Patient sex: F
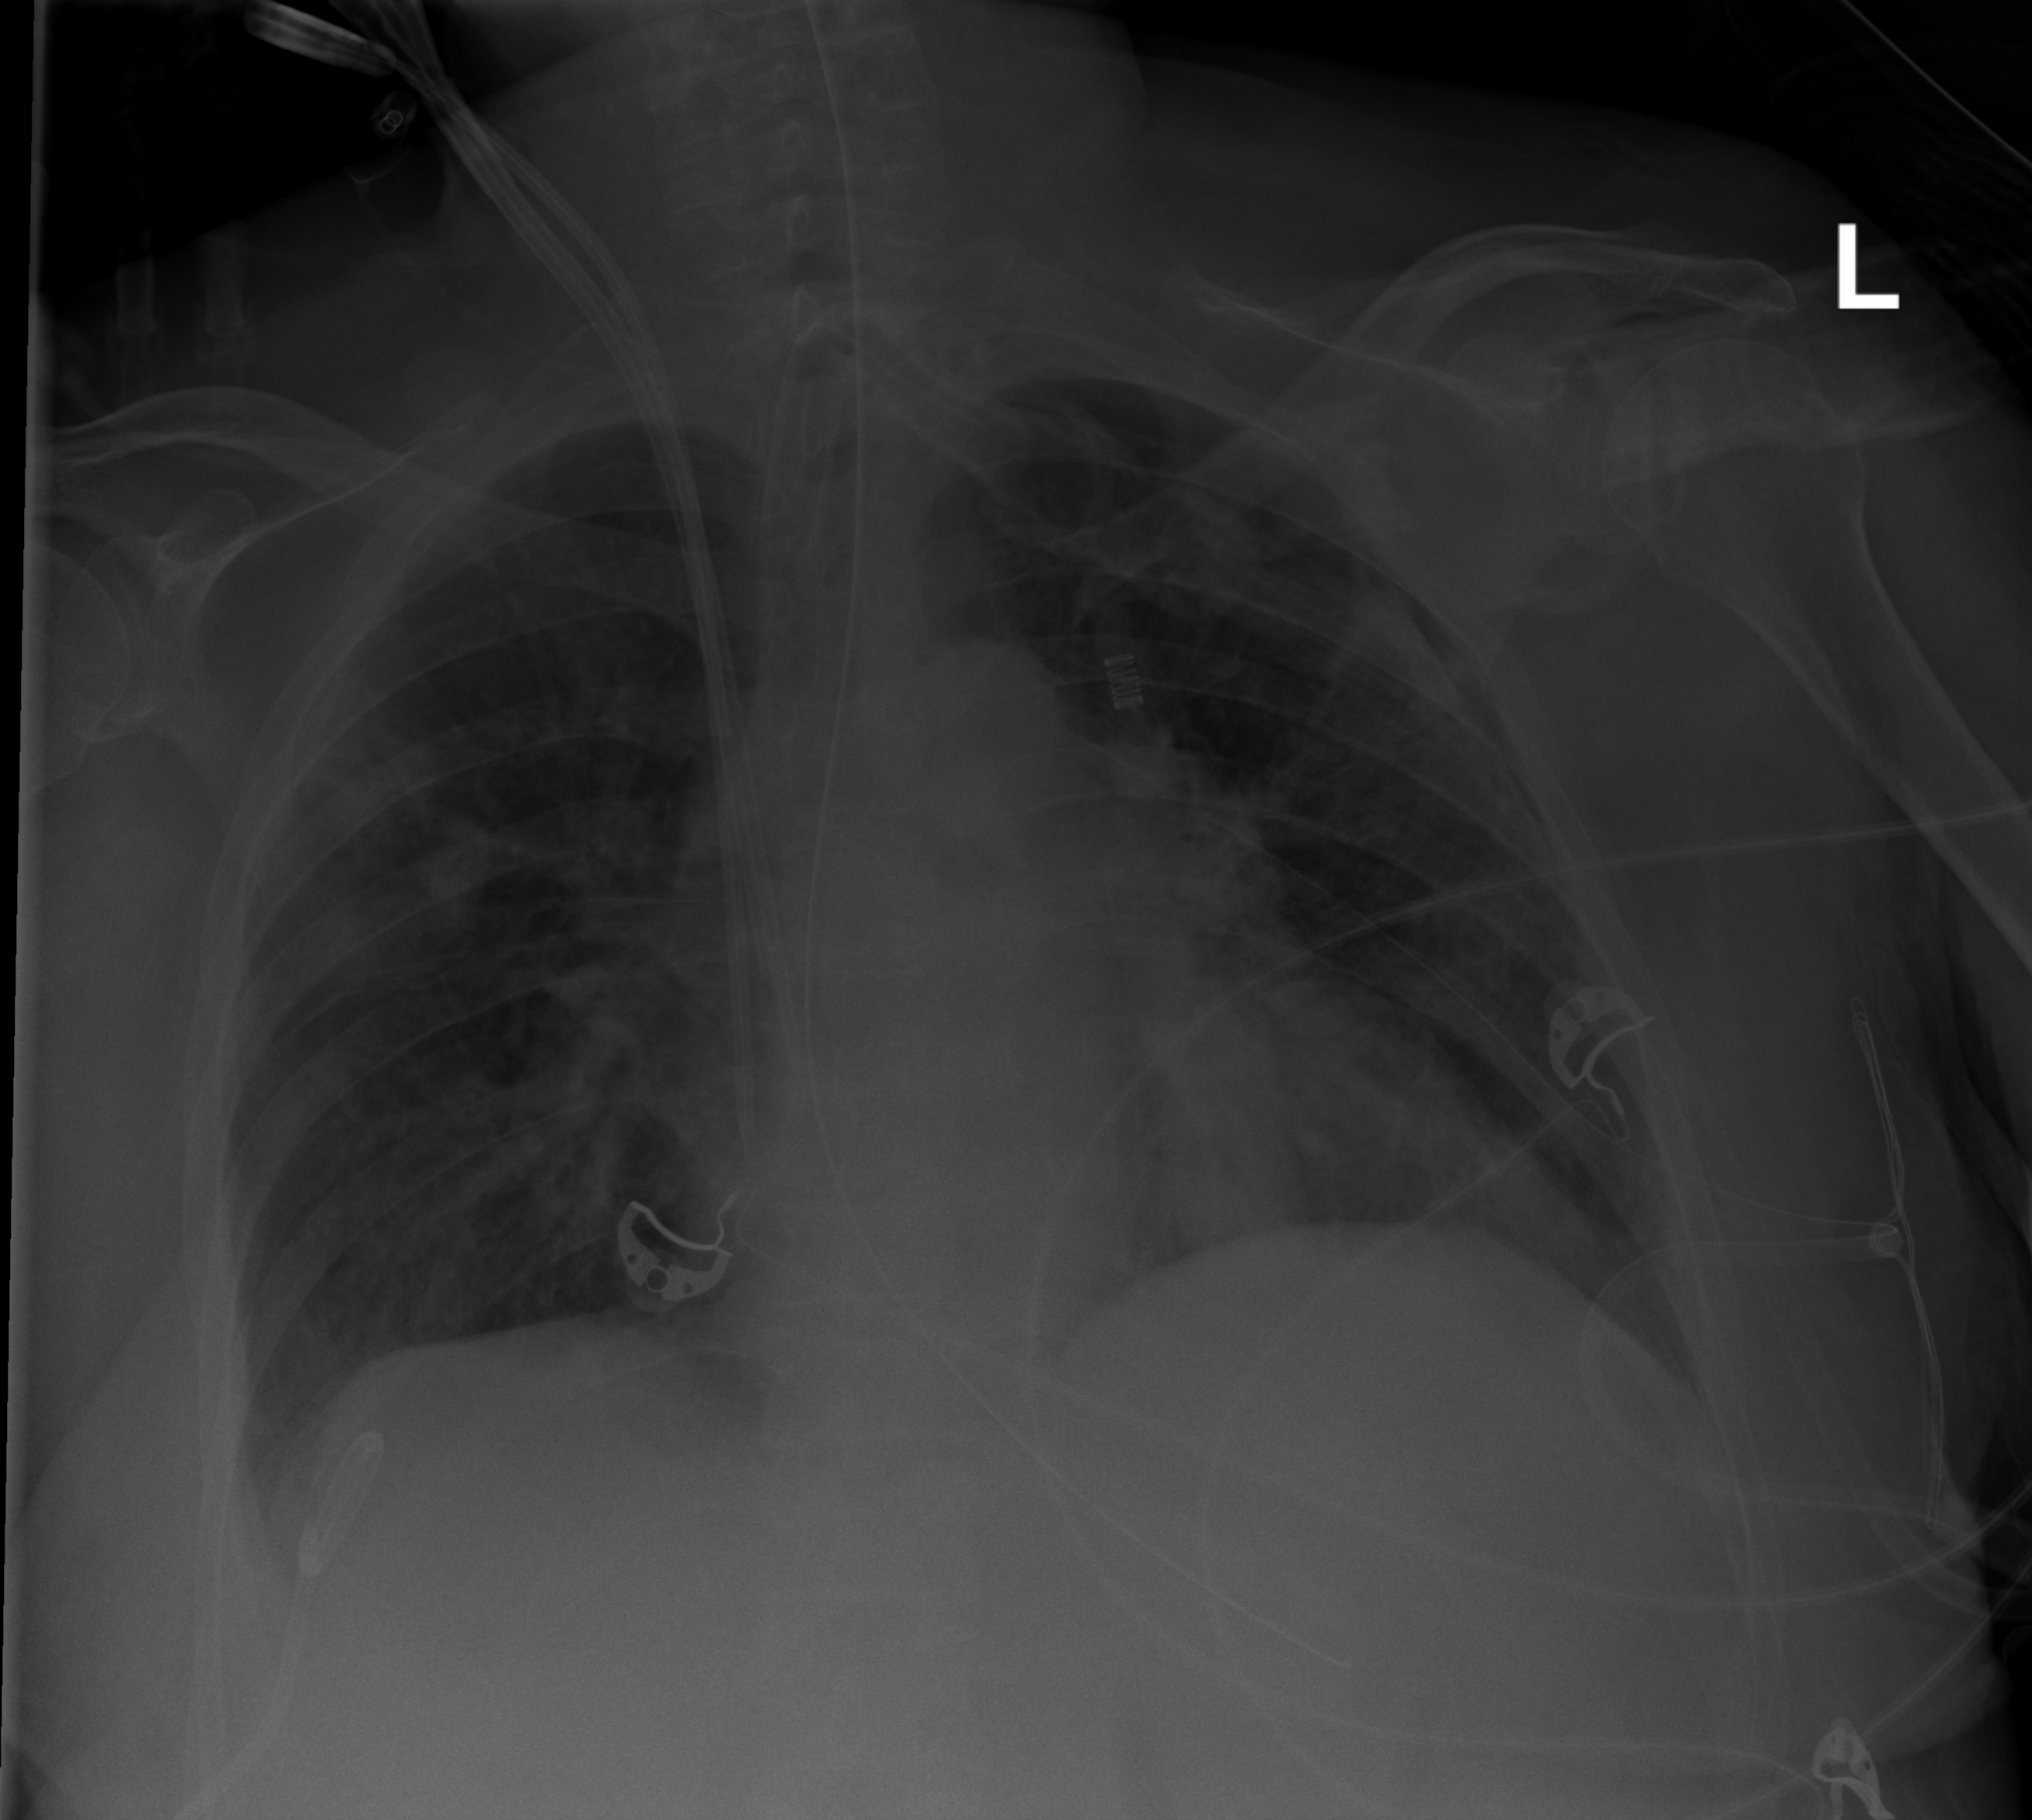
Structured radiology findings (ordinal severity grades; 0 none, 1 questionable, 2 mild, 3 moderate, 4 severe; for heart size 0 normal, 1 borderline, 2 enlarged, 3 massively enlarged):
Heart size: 2
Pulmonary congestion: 2
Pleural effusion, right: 1
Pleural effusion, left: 0
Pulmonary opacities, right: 2
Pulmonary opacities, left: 2
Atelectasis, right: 2
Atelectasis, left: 2